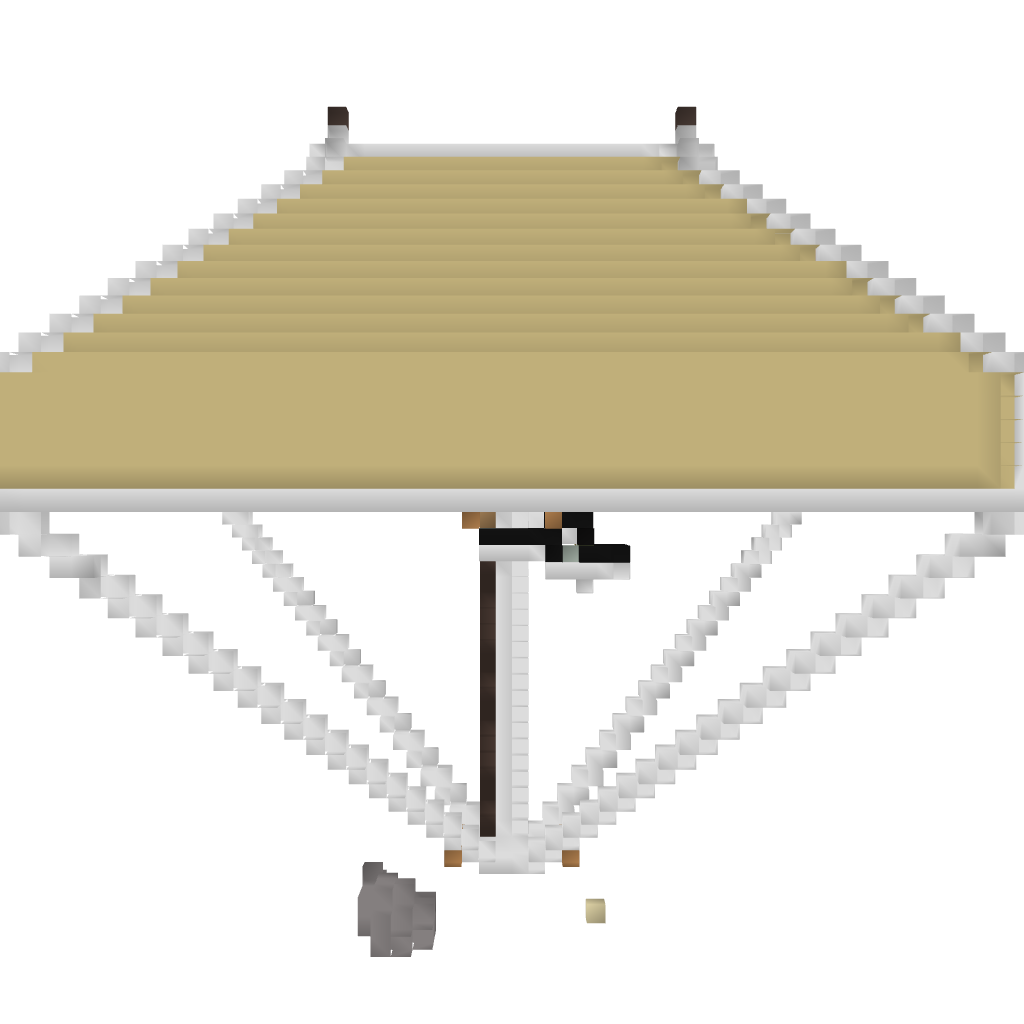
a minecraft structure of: PvP arena